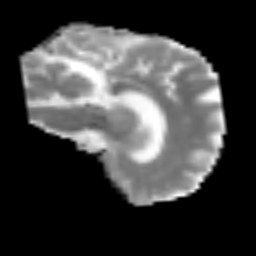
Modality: MD
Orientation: sagittal
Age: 64
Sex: male
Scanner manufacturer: siemens
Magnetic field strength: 3 T
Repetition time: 3.2 s
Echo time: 0.081 s